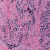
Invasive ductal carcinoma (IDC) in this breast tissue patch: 1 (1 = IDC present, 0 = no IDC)